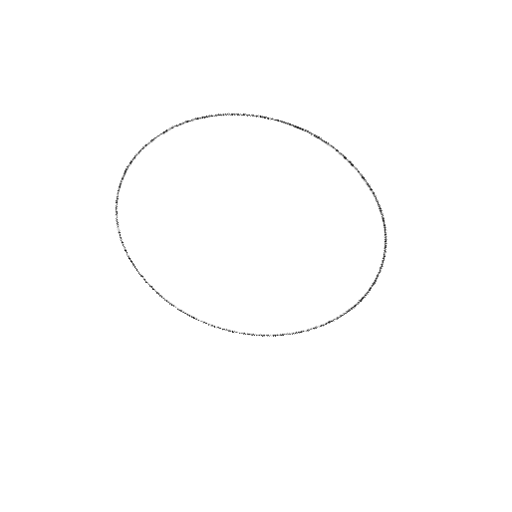
Crossing number: 0